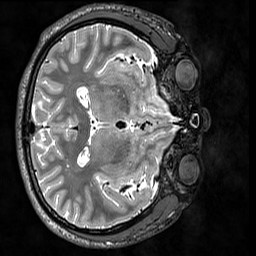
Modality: T2w
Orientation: axial
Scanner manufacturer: siemens
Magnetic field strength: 3 T
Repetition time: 3.2 s
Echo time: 0.565 s